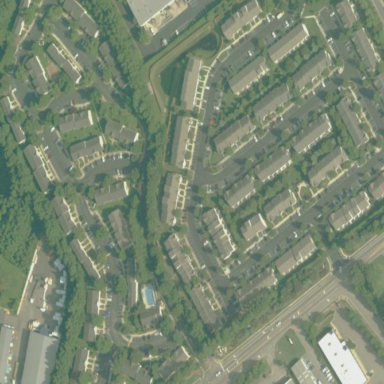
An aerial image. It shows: Residential neighbourhood.